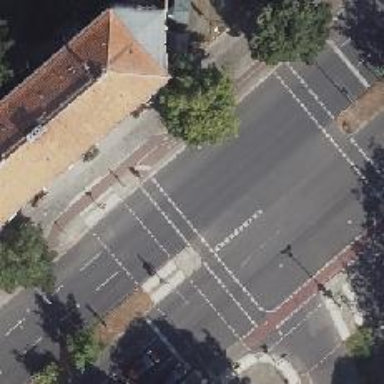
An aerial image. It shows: Secondary road with asphalt surface. It features cycle track on the right side and is dual carriageway.